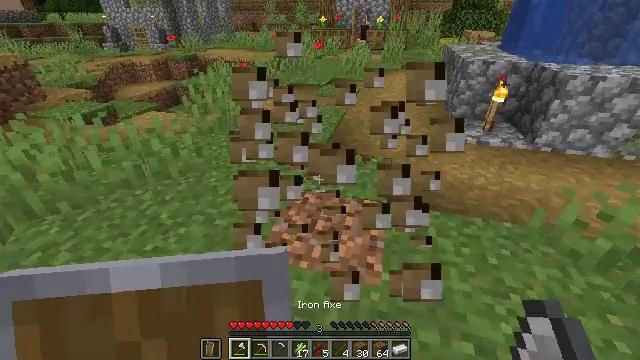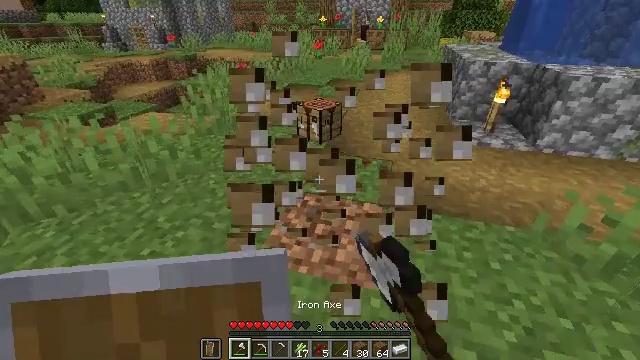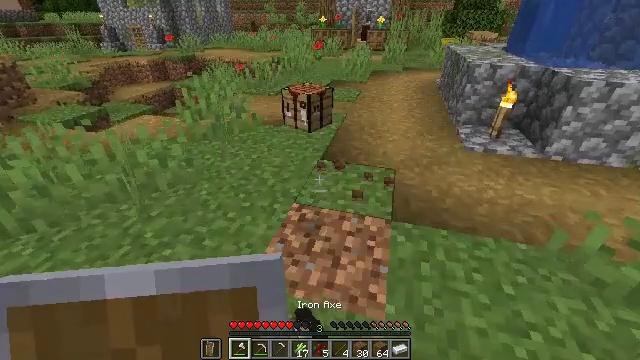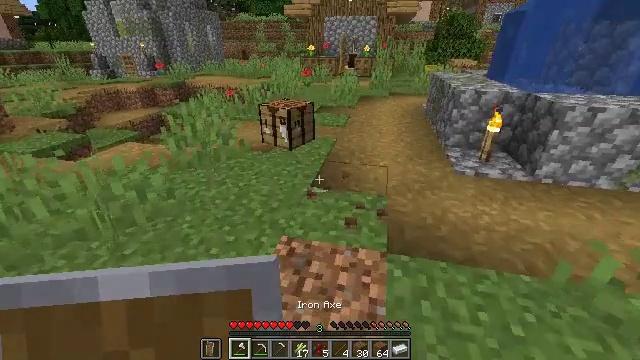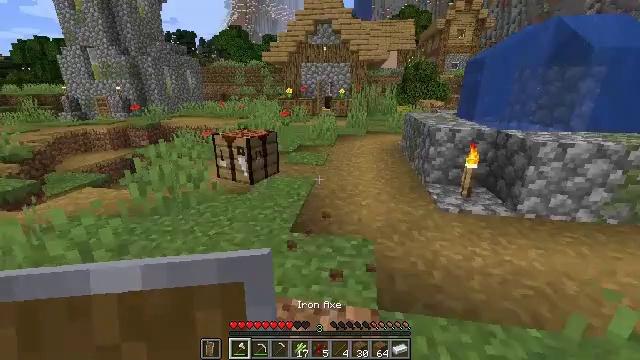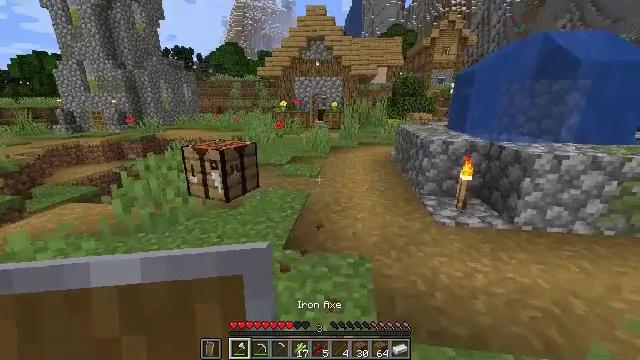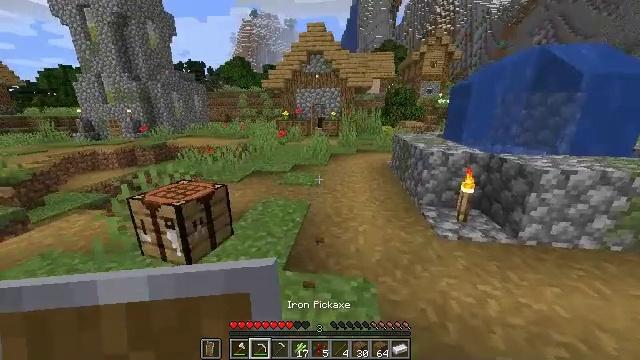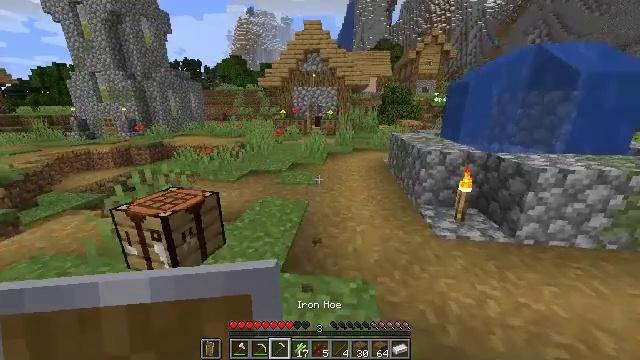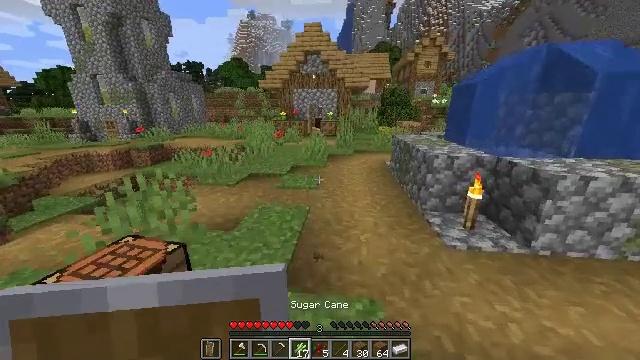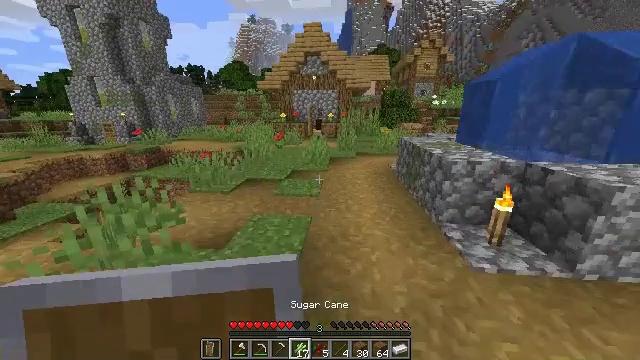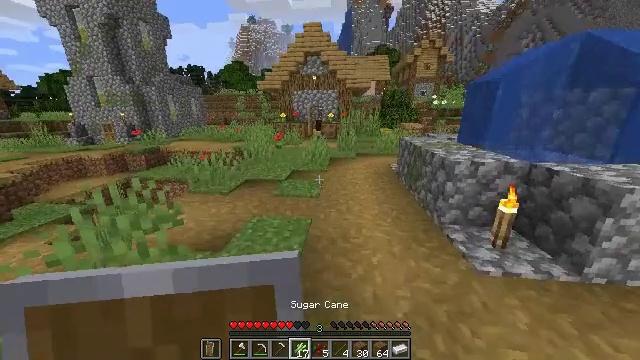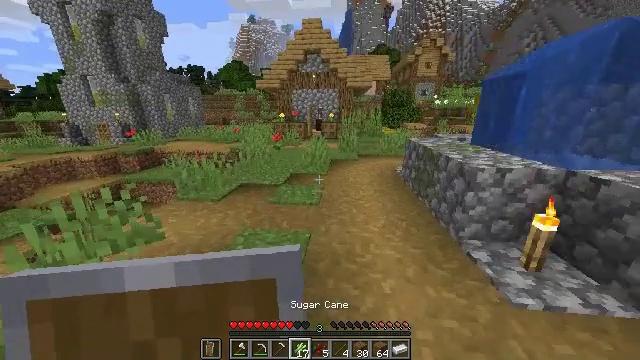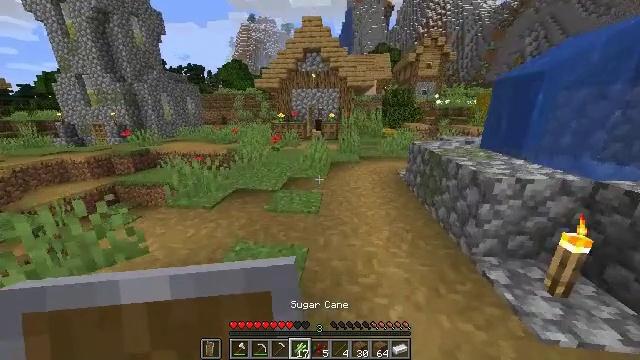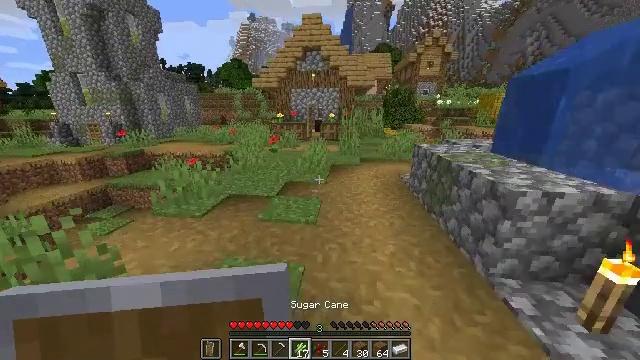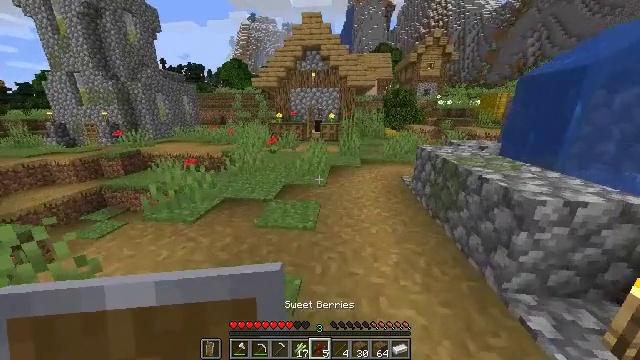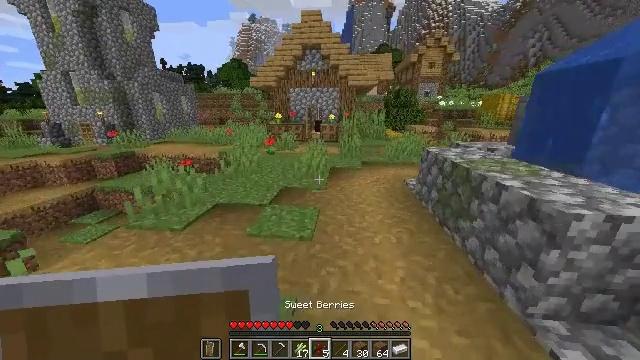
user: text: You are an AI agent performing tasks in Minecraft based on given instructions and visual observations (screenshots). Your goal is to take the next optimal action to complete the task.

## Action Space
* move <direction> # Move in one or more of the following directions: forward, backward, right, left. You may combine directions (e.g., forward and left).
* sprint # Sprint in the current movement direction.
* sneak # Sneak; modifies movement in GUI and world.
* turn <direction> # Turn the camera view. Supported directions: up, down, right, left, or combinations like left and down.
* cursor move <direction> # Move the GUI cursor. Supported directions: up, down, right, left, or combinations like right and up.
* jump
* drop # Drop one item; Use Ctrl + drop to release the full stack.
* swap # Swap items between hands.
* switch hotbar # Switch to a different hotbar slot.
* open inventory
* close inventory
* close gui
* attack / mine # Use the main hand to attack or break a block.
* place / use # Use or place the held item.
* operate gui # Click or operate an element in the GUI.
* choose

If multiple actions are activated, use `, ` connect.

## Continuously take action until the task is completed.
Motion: motion action
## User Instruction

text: Mine a hay block from the field.
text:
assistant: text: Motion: move forward, attack / mine
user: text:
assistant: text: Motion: move forward, attack / mine
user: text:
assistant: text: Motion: move forward, turn right and up, attack / mine
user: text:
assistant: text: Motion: move forward, sprint, turn right and up
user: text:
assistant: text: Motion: move forward, sprint, turn right and up
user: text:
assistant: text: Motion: move forward, sprint
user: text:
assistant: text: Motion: move forward, sprint
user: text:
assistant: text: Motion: move forward, sprint
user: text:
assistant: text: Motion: move forward, sprint
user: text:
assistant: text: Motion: move forward, sprint
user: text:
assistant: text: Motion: move forward, sprint
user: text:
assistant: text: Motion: move forward, sprint
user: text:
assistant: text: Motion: move forward, sprint
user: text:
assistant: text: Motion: move forward, sprint
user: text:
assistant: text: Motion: move forward, sprint
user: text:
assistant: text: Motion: move forward, sprint
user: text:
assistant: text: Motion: move forward, sprint
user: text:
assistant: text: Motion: move forward, sprint
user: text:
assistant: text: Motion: move forward, sprint
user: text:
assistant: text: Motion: move forward, sprint
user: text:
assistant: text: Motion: move forward, sprint, turn right
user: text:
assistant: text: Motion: move forward, sprint, turn right, jump
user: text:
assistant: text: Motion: move forward, sprint, turn right and down, jump
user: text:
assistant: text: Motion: move forward, sprint, turn right and down, jump
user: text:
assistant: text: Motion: move forward, sprint, turn right and down, jump
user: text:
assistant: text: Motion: move forward, sprint, turn right, jump
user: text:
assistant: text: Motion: move forward, sprint, turn right, jump
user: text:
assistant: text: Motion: move forward, sprint, jump
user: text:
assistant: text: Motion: move forward, sprint, jump
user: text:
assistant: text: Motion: move forward, sprint, jump